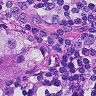
Metastatic tissue present: yes